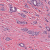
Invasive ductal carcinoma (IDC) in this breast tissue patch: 1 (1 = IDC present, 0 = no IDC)